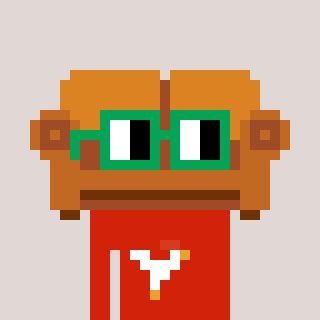
a pixel art character with square green glasses, a couch-shaped head and a red-colored body on a warm background